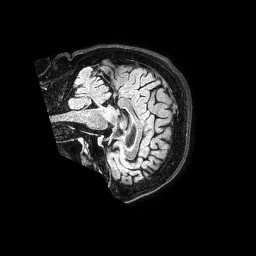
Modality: FLAIR
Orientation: sagittal
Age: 72
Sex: female
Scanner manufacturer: philips
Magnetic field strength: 1.5 T
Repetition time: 4.8 s
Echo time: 0.3 s